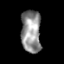
Tissue: lung
Cell type: Epithelial cells
Senescence score: 0.2349
Nuclear area (px): 827
Mean DAPI intensity: 145.3